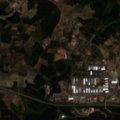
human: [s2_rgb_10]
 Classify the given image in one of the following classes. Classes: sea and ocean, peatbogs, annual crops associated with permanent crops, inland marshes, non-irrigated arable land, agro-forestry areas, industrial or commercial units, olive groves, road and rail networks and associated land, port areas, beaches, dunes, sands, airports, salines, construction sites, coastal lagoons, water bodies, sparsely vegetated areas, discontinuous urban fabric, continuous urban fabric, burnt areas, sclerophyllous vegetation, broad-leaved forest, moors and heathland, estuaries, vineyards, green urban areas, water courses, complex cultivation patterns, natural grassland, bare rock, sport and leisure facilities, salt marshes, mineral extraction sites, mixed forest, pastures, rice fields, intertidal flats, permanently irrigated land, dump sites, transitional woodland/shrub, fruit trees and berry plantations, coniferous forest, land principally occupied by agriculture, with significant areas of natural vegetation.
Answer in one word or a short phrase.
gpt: industrial or commercial units, complex cultivation patterns, land principally occupied by agriculture, with significant areas of natural vegetation, coniferous forest, transitional woodland/shrub